Question: I'm not able to execute any unix commands on my Mac OS Terminal. I was adding a path to my Scala Installation Location.

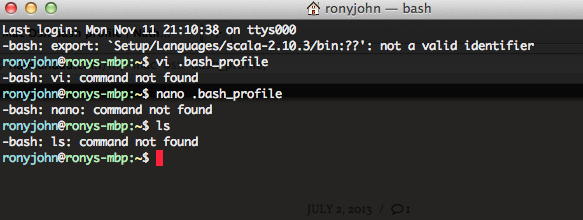
Answer: You've broken your '$PATH' environment variable, by the looks of it in '~/.bash_profile'.
To fix:
- Start Terminal.app (with error message as you posted).- Manually set '$PATH':'''
export PATH=/usr/bin:/bin
'''
- Edit your '~/.bash_profile':'''
vi ~/.bash_profile
'''
- Remove the '??' characters from the scala path. That looks like it might be an invisible character, so I would recommend deleting the line and retyping it.- Save and test.